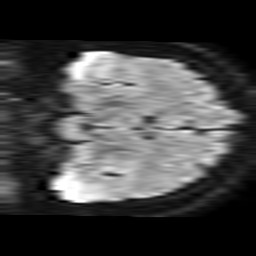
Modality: TRACE
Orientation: coronal
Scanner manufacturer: philips
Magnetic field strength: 1.5 T
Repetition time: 3.265 s
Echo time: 0.06922 s